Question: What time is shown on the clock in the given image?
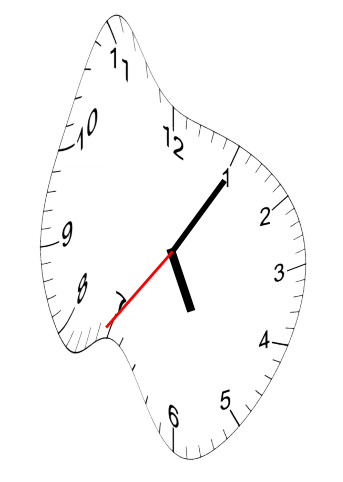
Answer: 05:05:36